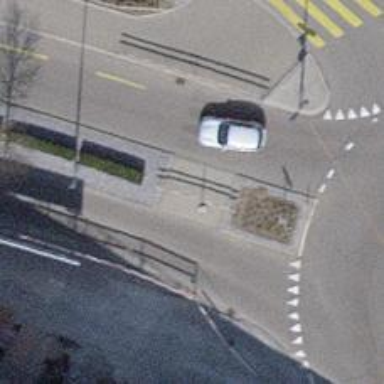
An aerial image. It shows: Traffic calming island.